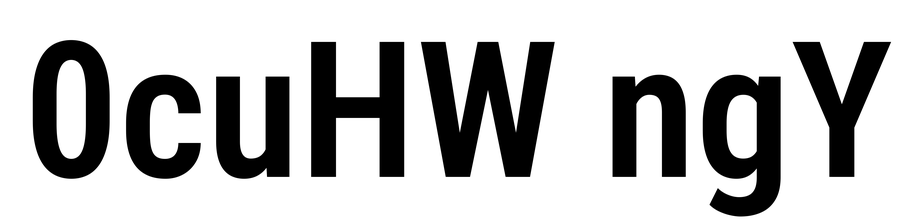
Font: Roboto_Condensed_SemiBold